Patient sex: F
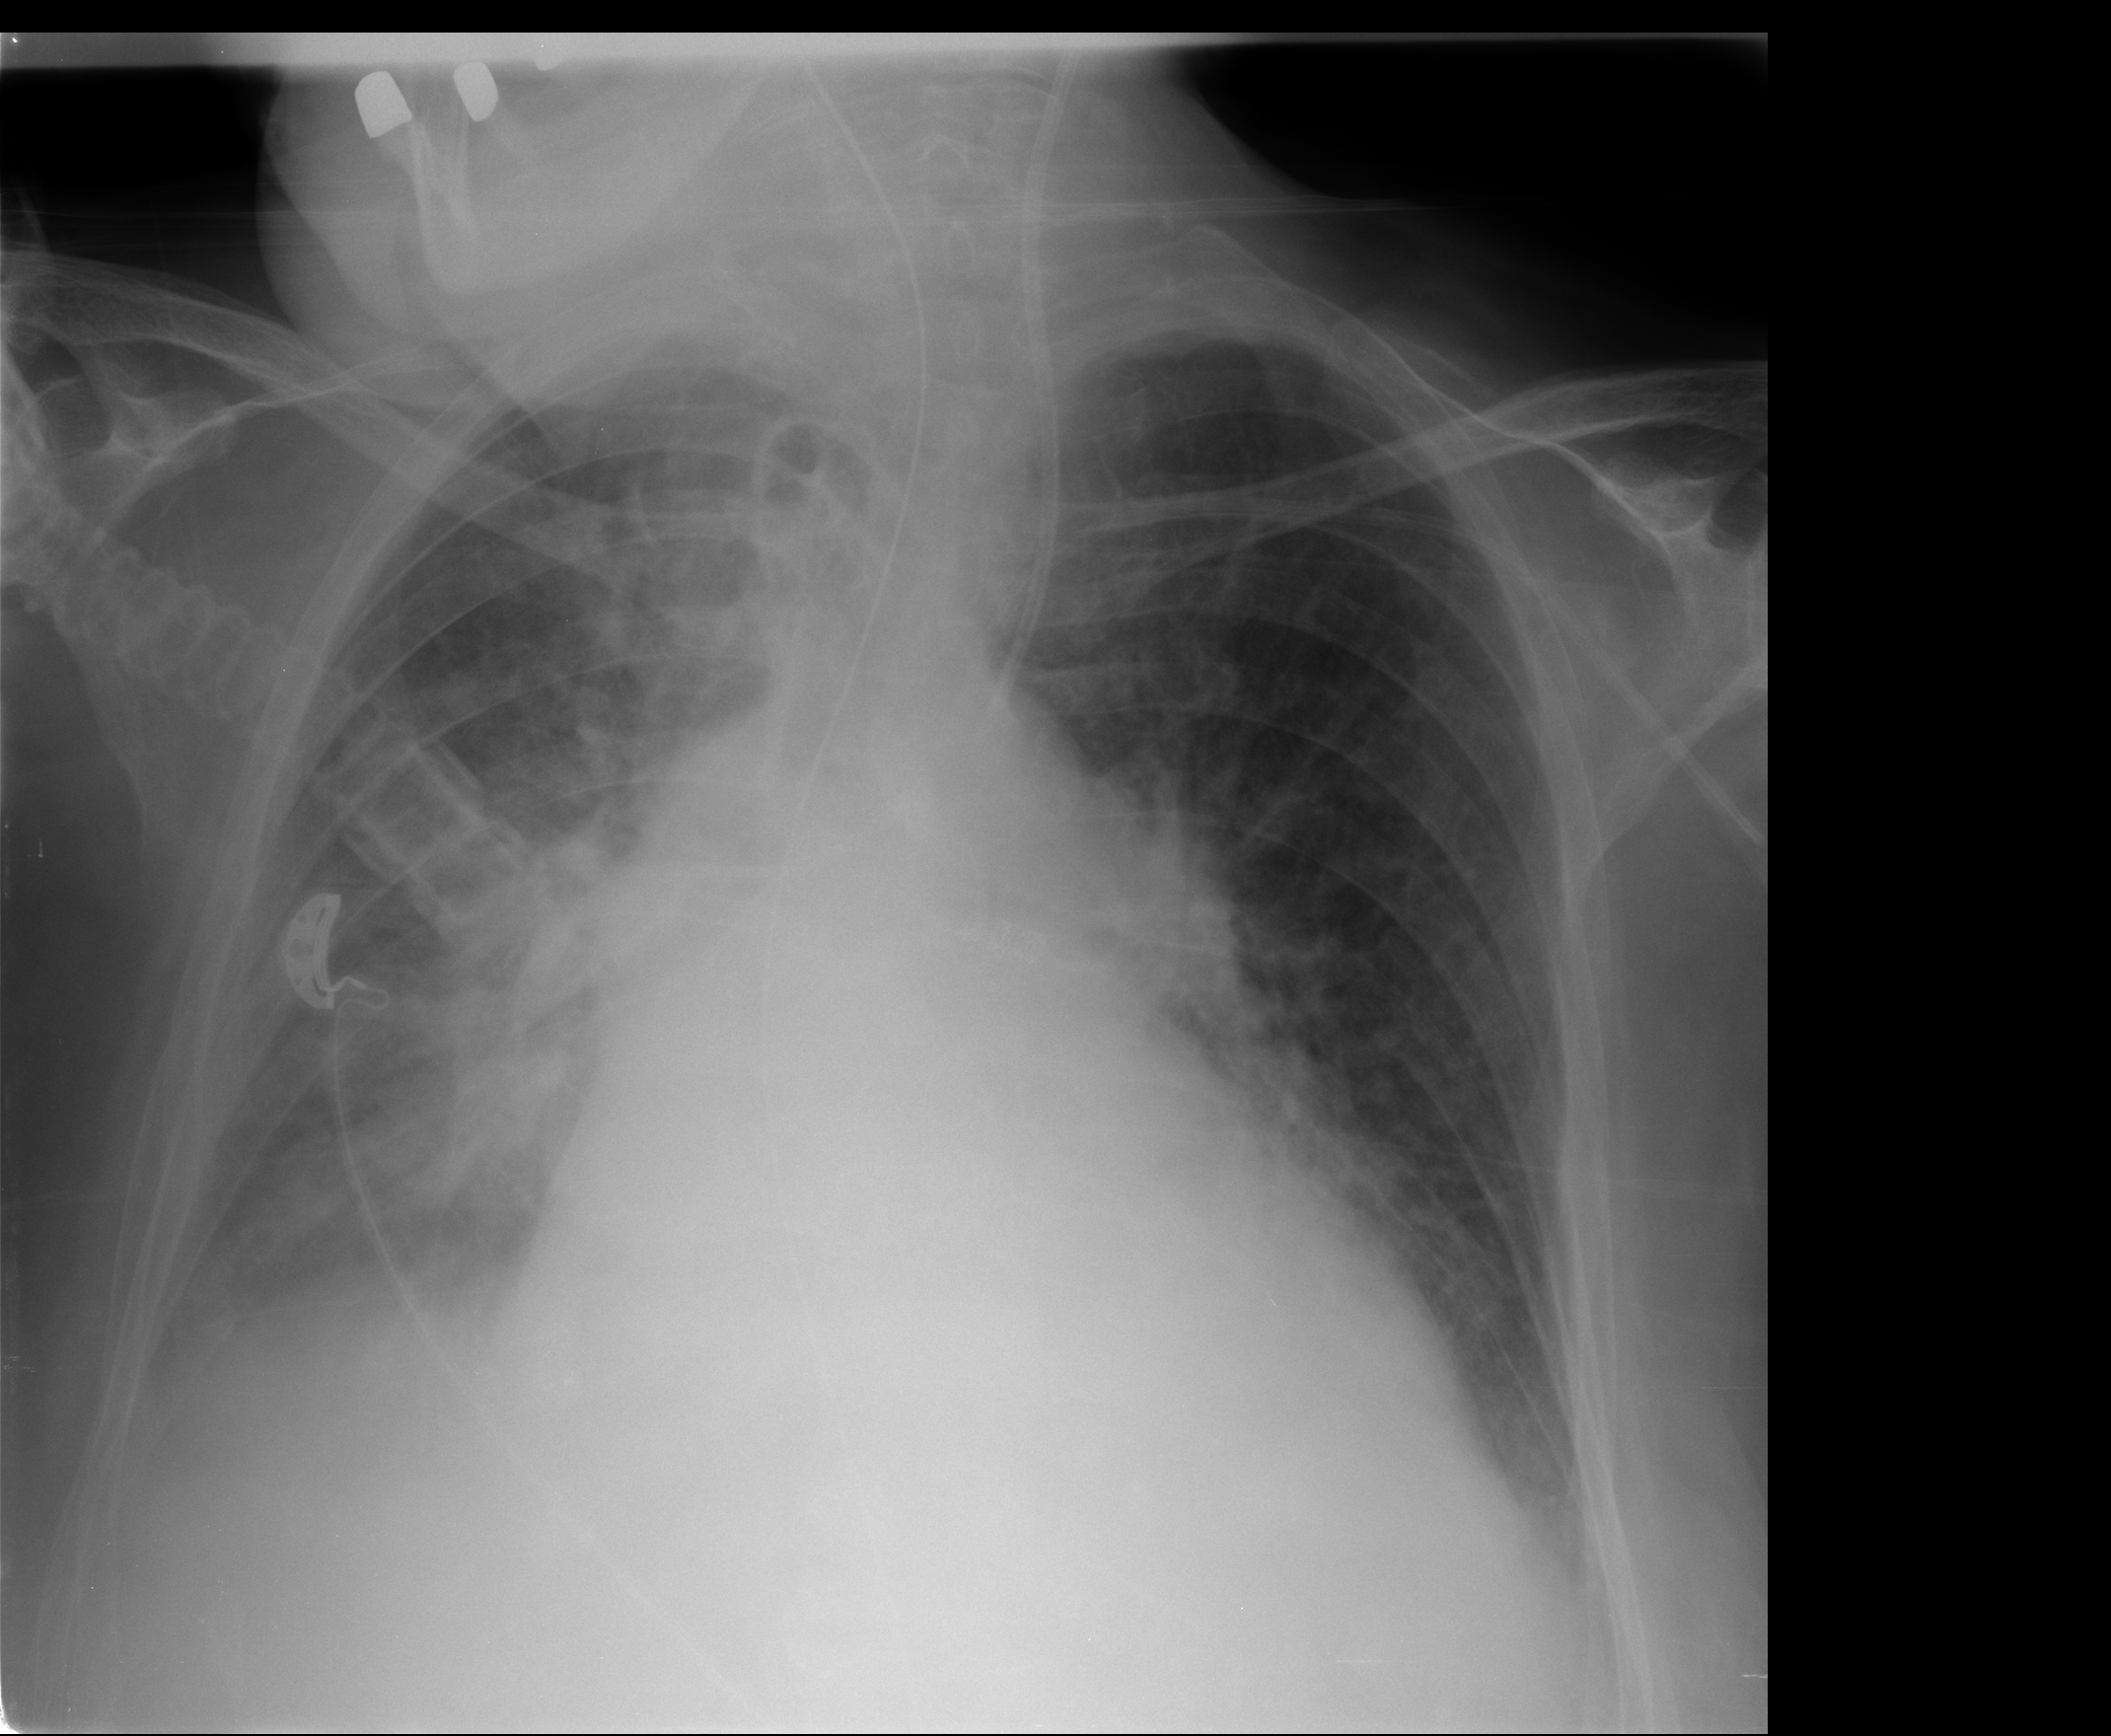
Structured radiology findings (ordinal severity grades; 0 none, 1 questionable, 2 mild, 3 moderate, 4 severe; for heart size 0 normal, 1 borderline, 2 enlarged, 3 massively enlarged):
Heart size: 2
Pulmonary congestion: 2
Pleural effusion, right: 2
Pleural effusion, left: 2
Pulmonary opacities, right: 3
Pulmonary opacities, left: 0
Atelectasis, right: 3
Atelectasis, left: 1